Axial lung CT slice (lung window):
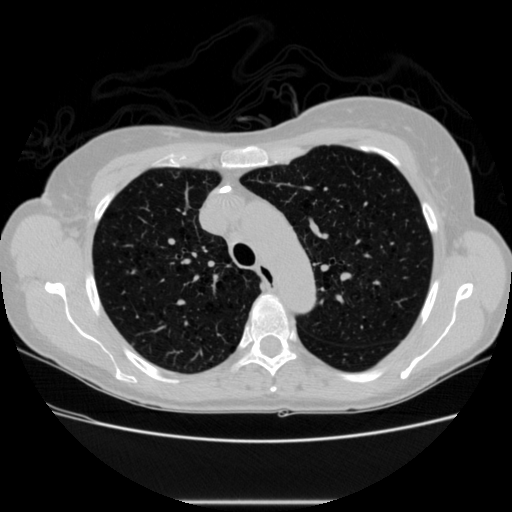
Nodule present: no